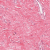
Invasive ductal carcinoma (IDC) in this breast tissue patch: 0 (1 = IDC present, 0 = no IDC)